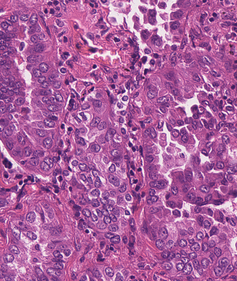
Tumor epithelial tissue: yes
Tumor-associated stroma tissue: yes
Normal tissue: no